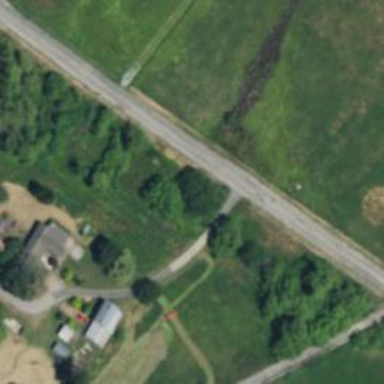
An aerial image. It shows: Shared driveway on service road that has bridge.